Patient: sex M, age 26
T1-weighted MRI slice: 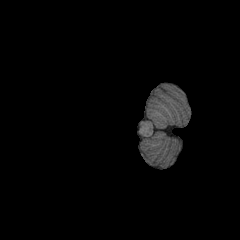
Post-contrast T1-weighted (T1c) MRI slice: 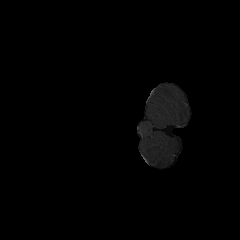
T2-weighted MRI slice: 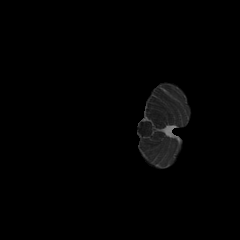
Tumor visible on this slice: no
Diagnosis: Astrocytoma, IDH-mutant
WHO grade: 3